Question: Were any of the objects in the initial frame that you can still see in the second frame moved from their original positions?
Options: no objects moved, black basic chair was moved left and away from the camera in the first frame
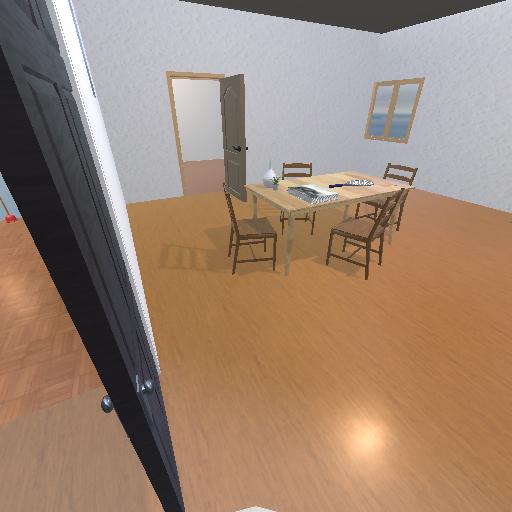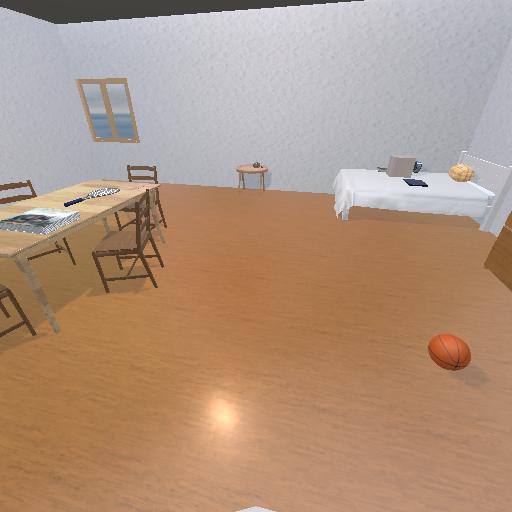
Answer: no objects moved